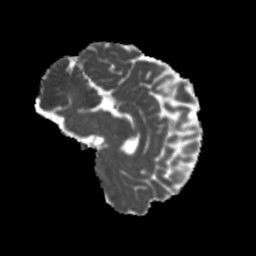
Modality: MD
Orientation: sagittal
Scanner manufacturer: siemens
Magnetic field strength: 3 T
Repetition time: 4 s
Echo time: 0.0594 s